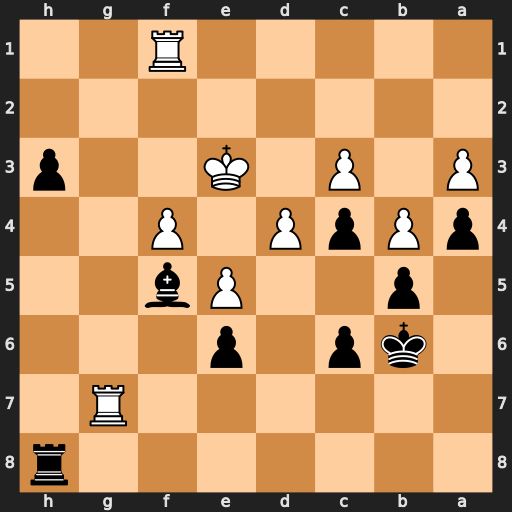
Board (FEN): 7r/6R1/1kp1p3/1p2Pb2/pPpP1P2/P1P1K2p/8/5R2
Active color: b
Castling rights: -
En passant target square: -
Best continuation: h2 Rh1 Rh3+ Kf2 Be4